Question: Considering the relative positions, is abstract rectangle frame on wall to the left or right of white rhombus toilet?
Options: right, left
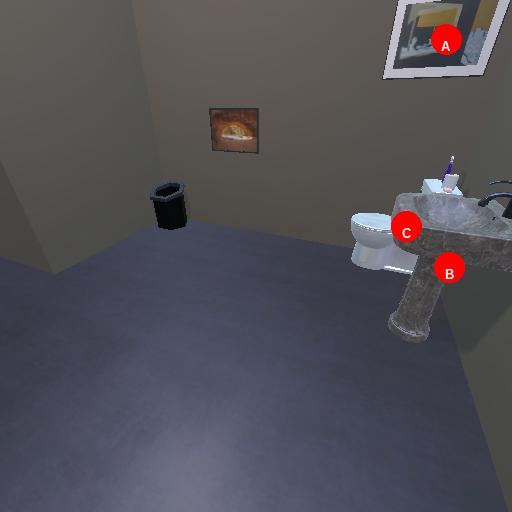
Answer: right